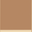
Piece: xx